Question: Dear All I am working with a file which has few years data and I am trying to create an aditional coloumn that reads the year and month info from the date coloumn (e.g. 01/01/1997 12:00) and create a new coloumn with month and year together(e.g. Jan-97).
I am not sure how to proceed with this but what I am trying to code is the coloumn with name "new_date" in the following picture:

My sample data:
'''
Data <-
structure(list(date = structure(c(1L, 4L, 7L, 2L, 5L, 8L, 3L,
6L, 9L), .Label = c("01/01/1997 12:00", "01/01/1998 15:00", "01/01/1999 18:00",
"01/02/1997 13:00", "01/02/1998 16:00", "01/02/1999 19:00", "01/03/1997 14:00",
"01/03/1998 17:00", "01/03/1999 19:00"), class = "factor"), value = c(29L,
31L, 42L, 42L, 52L, 61L, 57L, 55L, 56L)), .Names = c("date",
"value"), row.names = c(NA, -9L), class = "data.frame")
'''
I would really appreciate if you could advise me about how should I proceed with this.
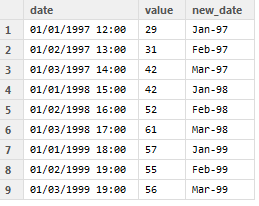
Answer: take a look at '?strptime' for the correct formatting.
first make your date column a date:
'''
dat$date <- as.POSIXct(dat$date, format='%d/%m/%Y %H:%M')
'''
then make your new column with the formatting you want:
'''
dat$pretty.date <- format(dat$date, format='%b-%y')
> dat$pretty.date
[1] "Jan-97" "Feb-97" "Mar-97" "Jan-98" "Feb-98" "Mar-98" "Jan-99" "Feb-99" "Mar-99"
'''